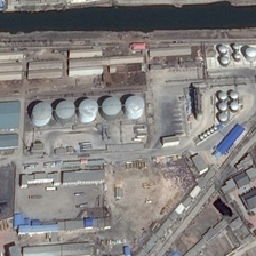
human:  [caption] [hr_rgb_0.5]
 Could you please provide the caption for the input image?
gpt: There is a long river in the factory.

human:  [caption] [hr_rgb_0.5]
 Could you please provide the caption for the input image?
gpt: There is a long river around the factory.

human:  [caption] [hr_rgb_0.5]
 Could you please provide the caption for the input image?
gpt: There are many white or blue roofs in the factory.

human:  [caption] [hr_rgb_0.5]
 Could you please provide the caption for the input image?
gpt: The factory is covered with many white or blue roofs.

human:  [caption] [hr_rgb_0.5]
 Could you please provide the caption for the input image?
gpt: There is a long river around the factory.